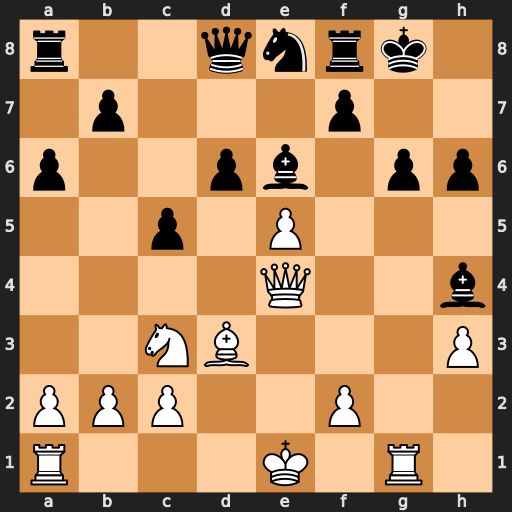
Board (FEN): r2qnrk1/1p3p2/p2pb1pp/2p1P3/4Q2b/2NB3P/PPP2P2/R3K1R1
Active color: w
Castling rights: Q
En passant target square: -
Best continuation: Rxg6+ fxg6 Qxg6+ Ng7 Qh7+ Kf7 Bg6+ Ke7 Qxg7+ Rf7 Bxf7 Bxf7 Nd5+